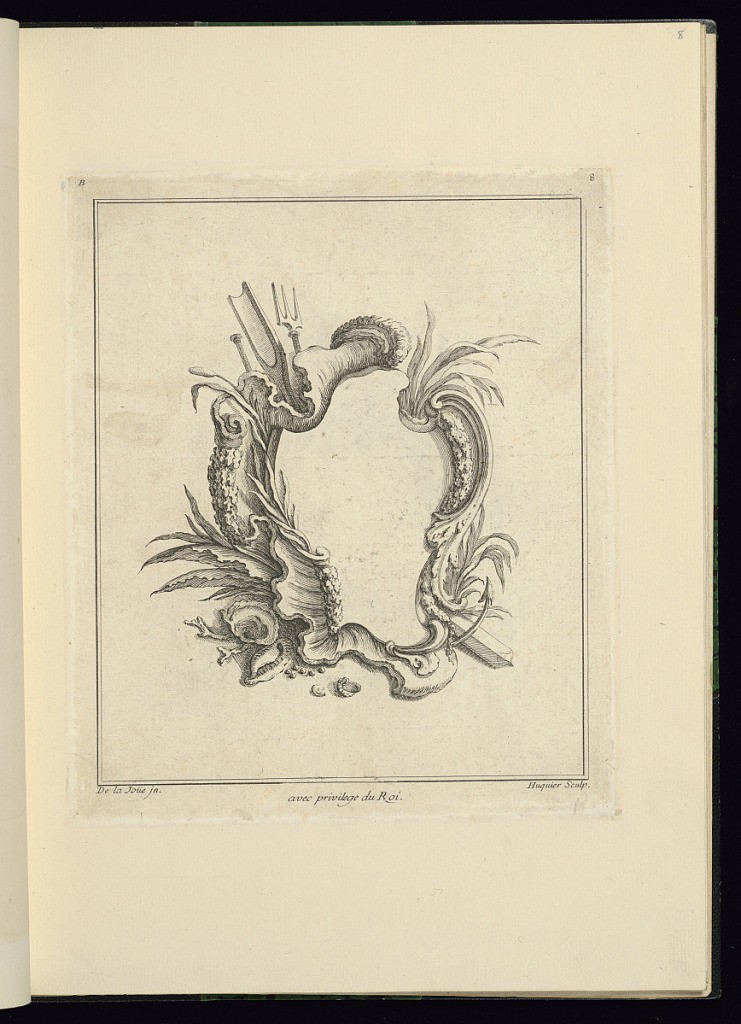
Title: Design for Cartouche Evoking Aquatic Elements
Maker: Jacques de Lajoüe, French, 1687–1761
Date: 1740
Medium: Engraving on white laid paper
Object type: Print
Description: Cartouche decorated with aquatic elements: an oar, water reeds, and a trident at upper left; coral, shellfish, and shells at lower left.